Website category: jobs
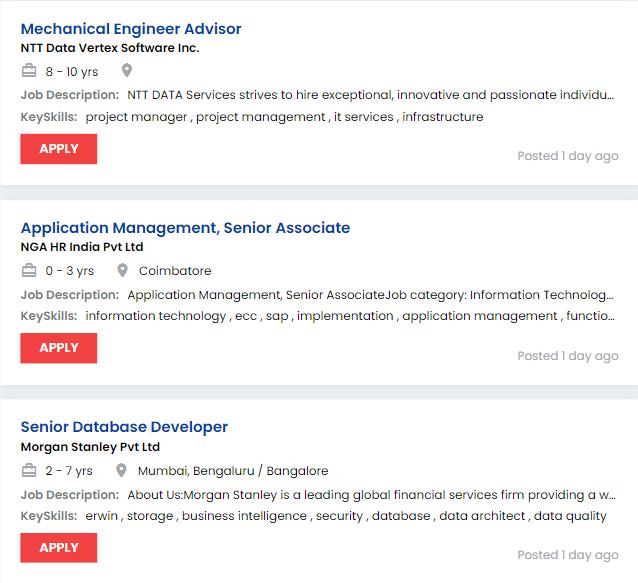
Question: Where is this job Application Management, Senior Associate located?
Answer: Coimbatore

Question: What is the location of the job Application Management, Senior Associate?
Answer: Coimbatore

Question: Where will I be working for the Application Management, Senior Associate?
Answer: Coimbatore

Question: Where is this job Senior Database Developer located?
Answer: Mumbai, Bengaluru / Bangalore

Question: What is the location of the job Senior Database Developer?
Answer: Mumbai, Bengaluru / Bangalore

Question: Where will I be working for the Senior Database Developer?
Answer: Mumbai, Bengaluru / Bangalore

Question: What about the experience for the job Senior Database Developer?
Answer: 2 - 7 yrs

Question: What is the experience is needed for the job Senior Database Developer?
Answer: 2 - 7 yrs

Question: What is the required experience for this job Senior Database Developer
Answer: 2 - 7 yrs

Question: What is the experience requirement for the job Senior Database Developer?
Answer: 2 - 7 yrs

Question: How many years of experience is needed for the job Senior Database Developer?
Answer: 2 - 7 yrs

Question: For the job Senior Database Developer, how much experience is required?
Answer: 2 - 7 yrs

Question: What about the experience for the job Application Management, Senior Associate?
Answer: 0 - 3 yrs

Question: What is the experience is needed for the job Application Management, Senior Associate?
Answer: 0 - 3 yrs

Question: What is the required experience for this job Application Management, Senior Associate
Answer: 0 - 3 yrs

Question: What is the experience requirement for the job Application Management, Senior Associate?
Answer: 0 - 3 yrs

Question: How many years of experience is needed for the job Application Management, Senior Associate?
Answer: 0 - 3 yrs

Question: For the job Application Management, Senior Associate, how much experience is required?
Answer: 0 - 3 yrs

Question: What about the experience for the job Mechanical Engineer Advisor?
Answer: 8 - 10 yrs

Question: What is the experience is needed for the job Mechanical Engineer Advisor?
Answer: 8 - 10 yrs

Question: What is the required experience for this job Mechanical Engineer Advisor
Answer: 8 - 10 yrs

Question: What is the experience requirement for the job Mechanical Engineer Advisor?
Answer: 8 - 10 yrs

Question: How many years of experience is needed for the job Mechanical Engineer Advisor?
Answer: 8 - 10 yrs

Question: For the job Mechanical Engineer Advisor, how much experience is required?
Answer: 8 - 10 yrs

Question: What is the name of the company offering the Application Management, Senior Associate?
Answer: NGA HR India Pvt Ltd

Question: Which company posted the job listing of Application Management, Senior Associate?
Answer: NGA HR India Pvt Ltd

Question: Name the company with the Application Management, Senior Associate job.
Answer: NGA HR India Pvt Ltd

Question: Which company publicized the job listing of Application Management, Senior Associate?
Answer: NGA HR India Pvt Ltd

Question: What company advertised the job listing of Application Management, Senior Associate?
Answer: NGA HR India Pvt Ltd

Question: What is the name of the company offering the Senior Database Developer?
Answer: Morgan Stanley Pvt Ltd

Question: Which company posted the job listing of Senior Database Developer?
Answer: Morgan Stanley Pvt Ltd

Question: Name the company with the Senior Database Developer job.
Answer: Morgan Stanley Pvt Ltd

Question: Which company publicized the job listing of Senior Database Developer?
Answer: Morgan Stanley Pvt Ltd

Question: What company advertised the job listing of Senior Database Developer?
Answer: Morgan Stanley Pvt Ltd

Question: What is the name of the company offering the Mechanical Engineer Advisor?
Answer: NTT Data Vertex Software Inc.

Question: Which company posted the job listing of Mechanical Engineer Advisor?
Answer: NTT Data Vertex Software Inc.

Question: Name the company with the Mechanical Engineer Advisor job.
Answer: NTT Data Vertex Software Inc.

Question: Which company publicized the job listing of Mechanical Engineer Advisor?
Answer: NTT Data Vertex Software Inc.

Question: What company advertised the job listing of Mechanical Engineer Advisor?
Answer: NTT Data Vertex Software Inc.

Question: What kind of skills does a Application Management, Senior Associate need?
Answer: information technology , ecc , sap , implementation , application management , functional consultant

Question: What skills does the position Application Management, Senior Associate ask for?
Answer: information technology , ecc , sap , implementation , application management , functional consultant

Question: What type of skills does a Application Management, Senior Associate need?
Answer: information technology , ecc , sap , implementation , application management , functional consultant

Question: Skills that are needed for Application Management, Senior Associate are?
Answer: information technology , ecc , sap , implementation , application management , functional consultant

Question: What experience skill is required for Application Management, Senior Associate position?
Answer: information technology , ecc , sap , implementation , application management , functional consultant

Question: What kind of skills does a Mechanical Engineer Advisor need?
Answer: project manager , project management , it services , infrastructure

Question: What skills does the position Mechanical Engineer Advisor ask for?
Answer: project manager , project management , it services , infrastructure

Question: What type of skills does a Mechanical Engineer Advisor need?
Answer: project manager , project management , it services , infrastructure

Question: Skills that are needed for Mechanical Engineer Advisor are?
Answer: project manager , project management , it services , infrastructure

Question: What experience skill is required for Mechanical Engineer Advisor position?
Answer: project manager , project management , it services , infrastructure

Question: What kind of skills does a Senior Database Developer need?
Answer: erwin , storage , business intelligence , security , database , data architect , data quality

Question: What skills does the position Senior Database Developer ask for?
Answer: erwin , storage , business intelligence , security , database , data architect , data quality

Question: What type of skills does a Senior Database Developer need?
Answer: erwin , storage , business intelligence , security , database , data architect , data quality

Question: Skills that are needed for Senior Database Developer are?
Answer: erwin , storage , business intelligence , security , database , data architect , data quality

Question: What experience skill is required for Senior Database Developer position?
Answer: erwin , storage , business intelligence , security , database , data architect , data quality